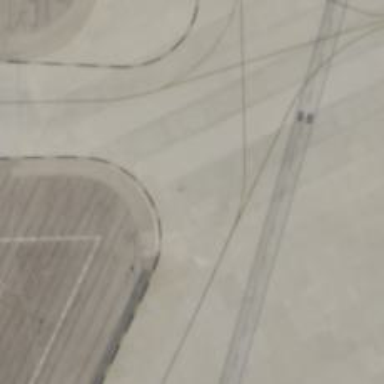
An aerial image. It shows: Image of taxiway at airport.